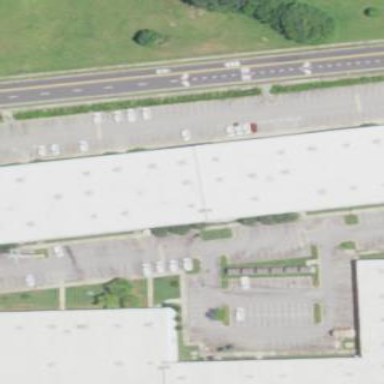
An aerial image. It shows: Commercial building.